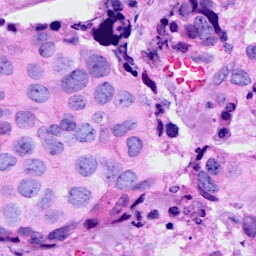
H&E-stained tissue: Breast